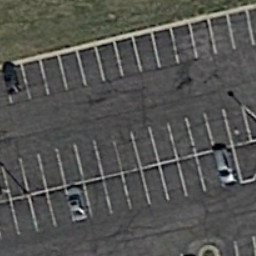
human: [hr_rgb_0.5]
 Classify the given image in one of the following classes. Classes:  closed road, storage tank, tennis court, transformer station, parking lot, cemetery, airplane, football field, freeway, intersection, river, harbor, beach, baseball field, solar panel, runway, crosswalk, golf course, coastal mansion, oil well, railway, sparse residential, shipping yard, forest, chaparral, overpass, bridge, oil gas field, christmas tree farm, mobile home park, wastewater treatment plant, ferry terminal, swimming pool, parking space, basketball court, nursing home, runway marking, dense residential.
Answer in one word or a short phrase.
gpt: parking space